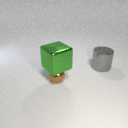
small brown metal sphere to the left of large gray metal cylinder